Question: I don't know the differences between 3.5 and 3.5 'Client Profile', same for 4.
So, what's up with that?

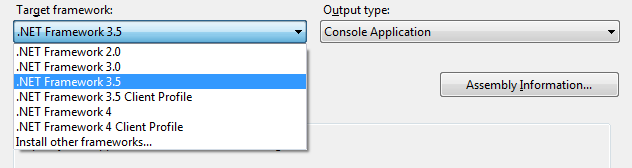
Answer: From <URL>:
> The .NET Framework 4 Client Profile is a subset of the .NET Framework 4 that is optimized for client applications.
It is useful when you need to redistribute the framework with your application (for example click-once):
> Applications that target the .NET Framework 4 Client Profile typically improve the deployment experience by having smaller download sizes and quicker install times. An application that targets the .NET Framework 4 Client Profile has a smaller redistribution package that installs the minimum set of client assemblies on the user's computer, without requiring the full version of the .NET Framework 4 to be present.